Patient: sex M, age 83
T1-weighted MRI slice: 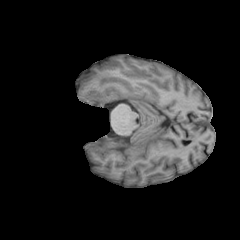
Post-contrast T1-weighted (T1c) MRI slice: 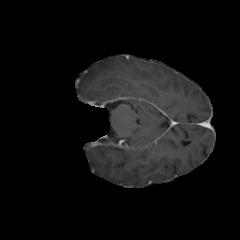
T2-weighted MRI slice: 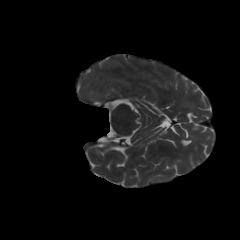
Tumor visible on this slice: no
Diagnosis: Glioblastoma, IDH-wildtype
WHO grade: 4